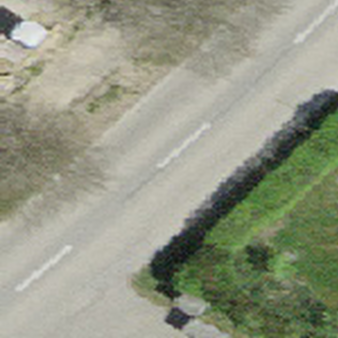
Label: other